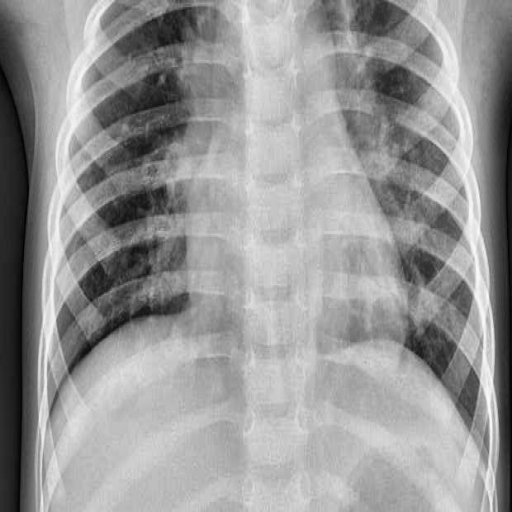
Finding: PNEUMONIA